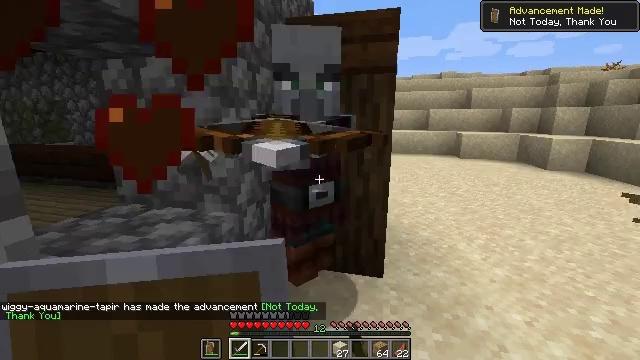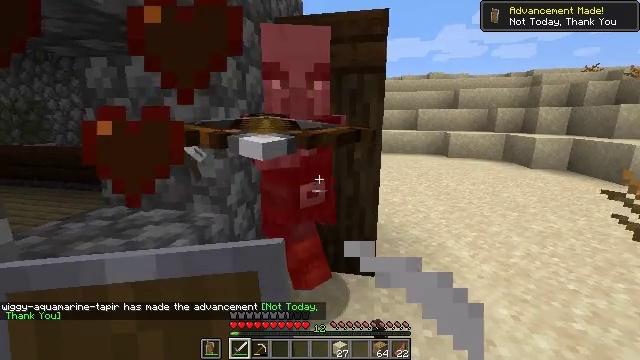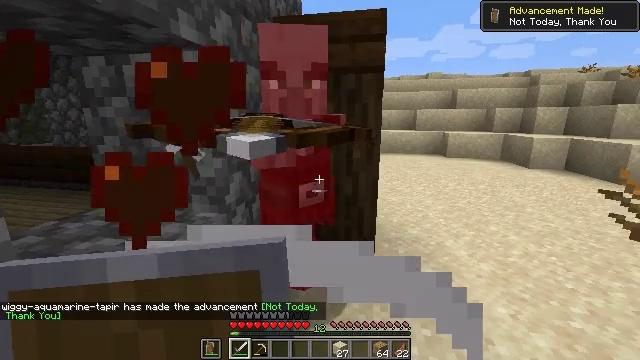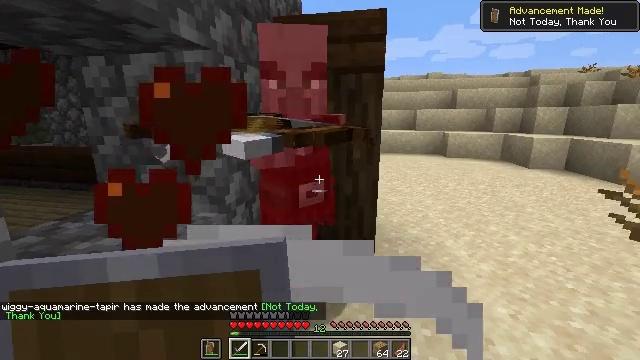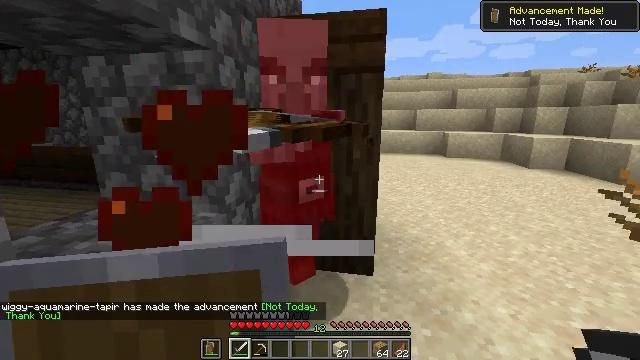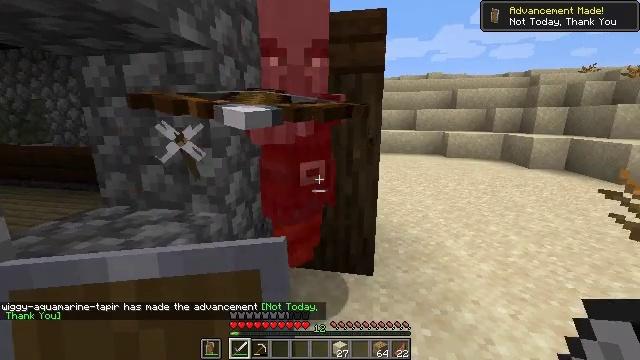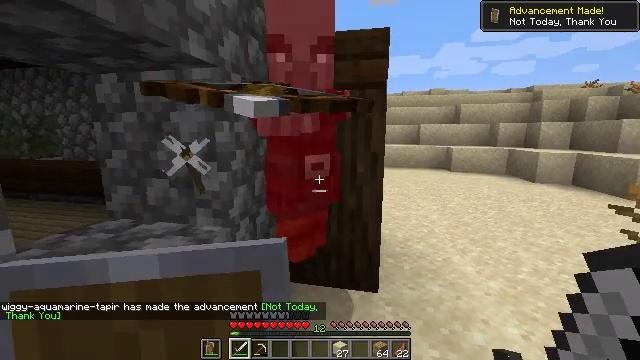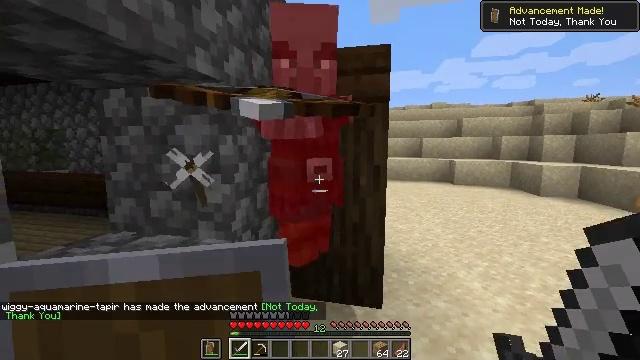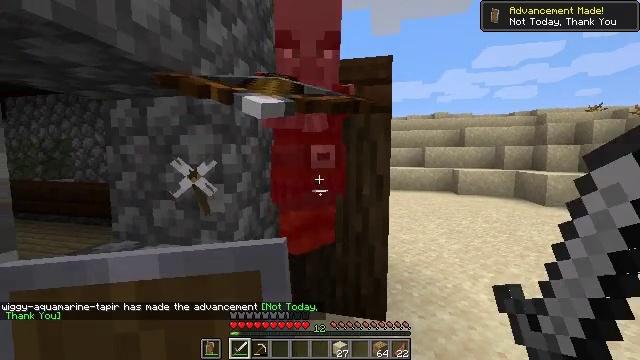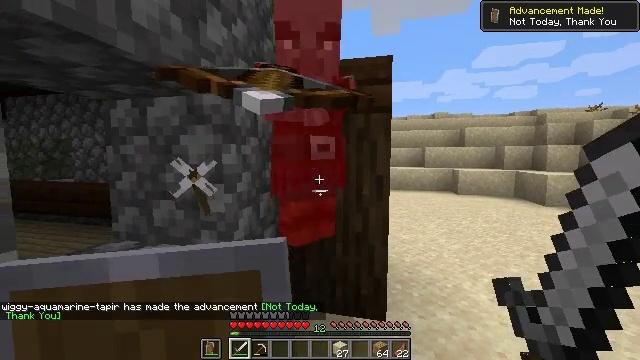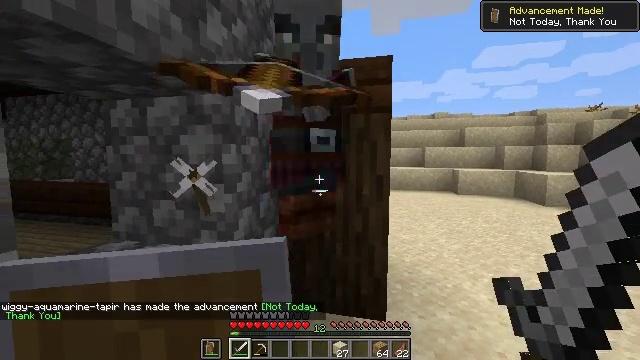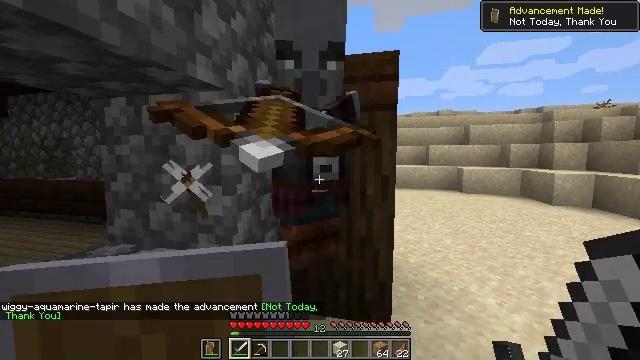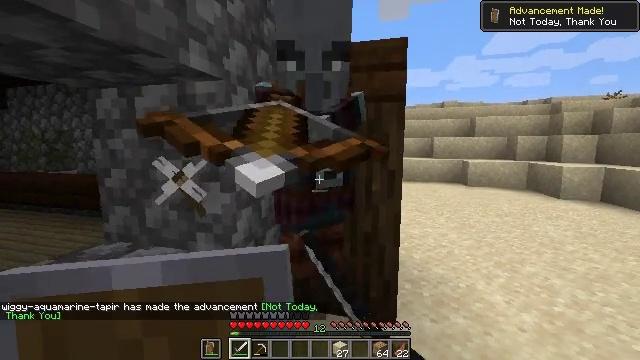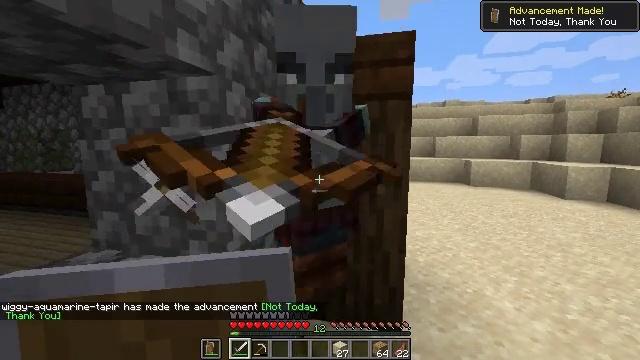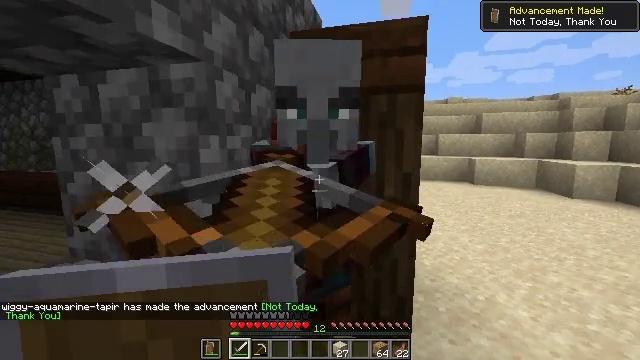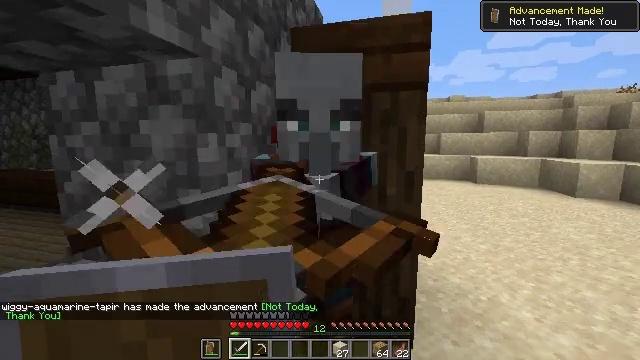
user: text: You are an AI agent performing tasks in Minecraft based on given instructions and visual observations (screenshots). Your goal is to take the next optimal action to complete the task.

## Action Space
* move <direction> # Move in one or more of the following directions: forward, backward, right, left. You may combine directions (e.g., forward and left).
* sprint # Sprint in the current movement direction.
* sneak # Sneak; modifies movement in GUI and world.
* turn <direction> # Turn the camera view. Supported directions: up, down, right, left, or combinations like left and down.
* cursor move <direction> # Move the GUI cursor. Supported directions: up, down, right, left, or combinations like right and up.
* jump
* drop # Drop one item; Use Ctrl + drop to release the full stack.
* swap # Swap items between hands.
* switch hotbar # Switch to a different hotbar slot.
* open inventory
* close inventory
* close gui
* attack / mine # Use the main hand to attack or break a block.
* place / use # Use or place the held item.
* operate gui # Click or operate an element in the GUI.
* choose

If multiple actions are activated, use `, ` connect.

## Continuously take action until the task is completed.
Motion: motion action
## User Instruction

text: Kill a pillager.
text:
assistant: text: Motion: turn right
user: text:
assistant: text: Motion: no_op
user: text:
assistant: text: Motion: no_op
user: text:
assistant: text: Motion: no_op
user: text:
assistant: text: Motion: no_op
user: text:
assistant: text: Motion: turn up
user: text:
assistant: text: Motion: turn up
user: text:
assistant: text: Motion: turn up
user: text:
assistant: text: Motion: no_op
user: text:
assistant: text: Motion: no_op
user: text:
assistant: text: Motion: move forward, attack / mine
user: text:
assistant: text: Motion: move forward, turn down, attack / mine
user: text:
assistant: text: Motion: move forward, attack / mine
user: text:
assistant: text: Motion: attack / mine
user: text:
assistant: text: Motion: no_op
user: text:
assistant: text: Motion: use / place